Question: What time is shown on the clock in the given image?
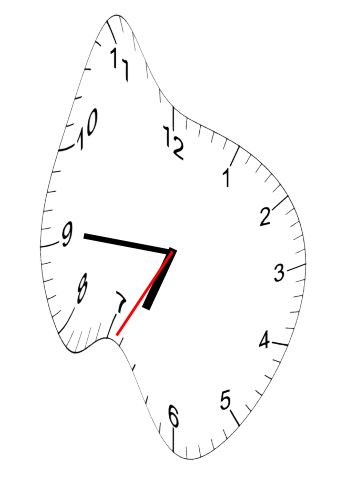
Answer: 06:45:35